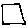
Label: square